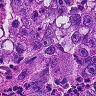
Metastatic tissue present: yes